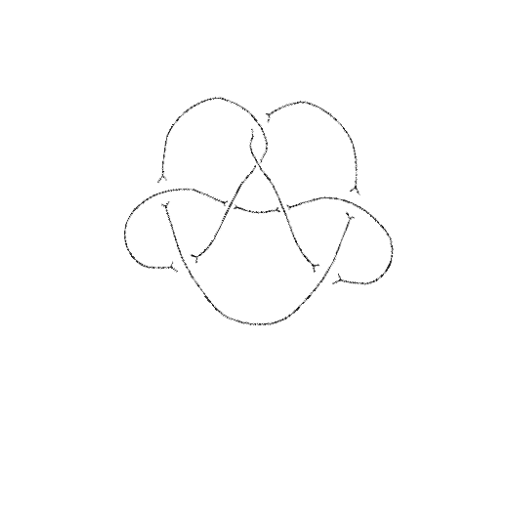
Crossing number: 8